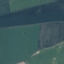
Land use / land cover: AnnualCrop